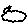
Label: cloud